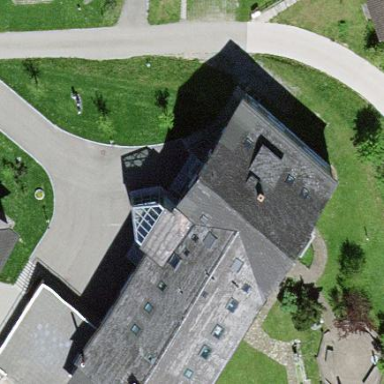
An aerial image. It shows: Dormitory building with gabled roof.